Question: >
<URL>
How can I change the symbol within the parent node checkbox in treeview to a green box instead of a checkmark when only some of the children within the parent node are selected?
Example:

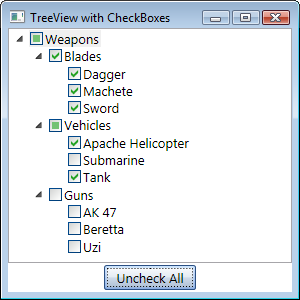
Answer: How about <URL> Otherwise, you need to create your own control anyway